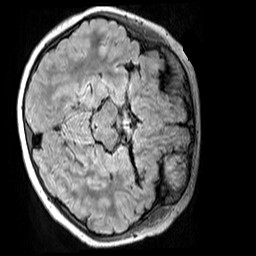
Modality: FLAIR
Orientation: axial
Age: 9
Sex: male
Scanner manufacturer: siemens
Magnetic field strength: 3 T
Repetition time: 5 s
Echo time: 0.388 s